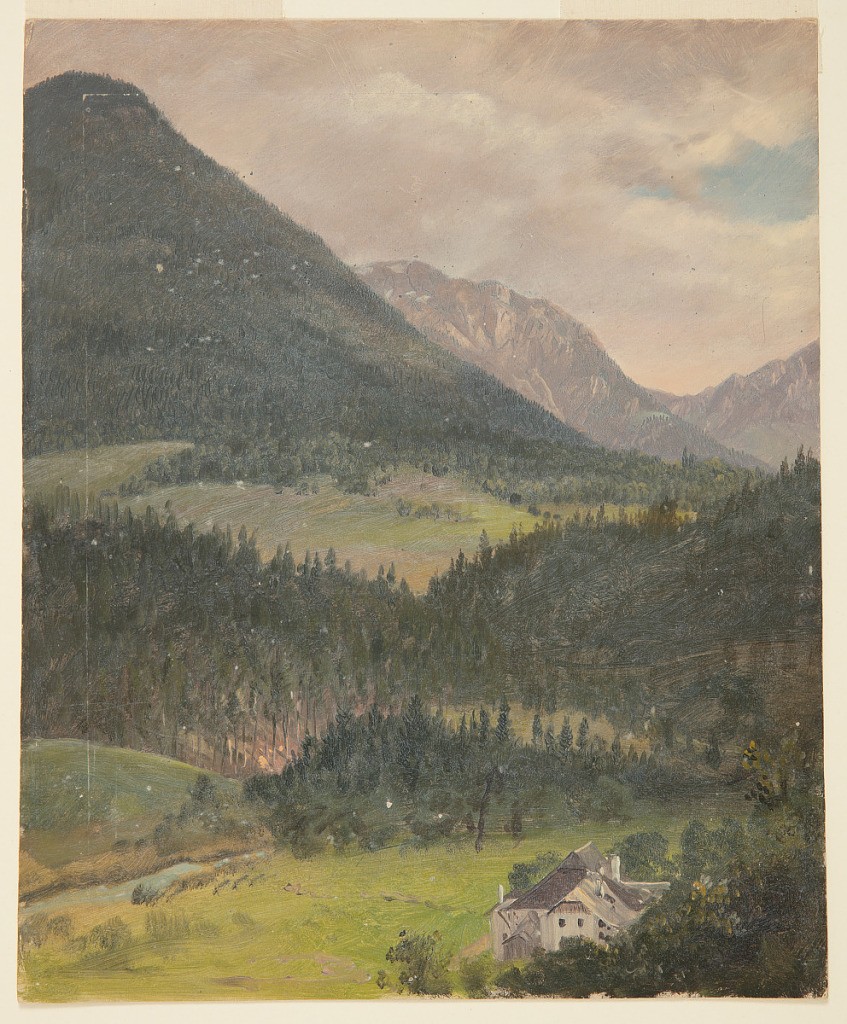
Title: The Grünstein and Hochkalter from Berchtesgaden, Bavaria (Germany)
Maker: Frederic Edwin Church, American, 1826–1900
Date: June–July 1868
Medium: Brush and oil, graphite on tan paperboard
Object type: Drawing
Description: Landscape sketch showing a view of the mountains Grünstein and Hochkalter in the Bavarian Alps from a point near the town Berchtesgaden. In the foreground, a large home with white walls is nestled among a grove of trees beside a field at lower right. Dense woods and green pastures blanket the rolling terrain throughout the middle distance. In the background at left, the heavily wooded and steeply-sloped mountain known as Grünstein is shown with this flat peak. At center, the rugged, rocky mountain known as Hochkalter looms in the background at center with another craggy ridge extending out of view at right. A patch of blue is visible in the otherwise cloudy, sunset sky above.